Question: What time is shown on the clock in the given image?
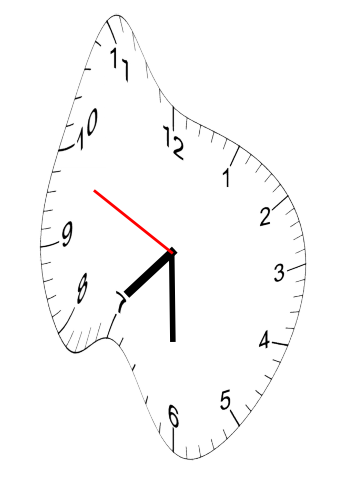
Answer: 07:29:49